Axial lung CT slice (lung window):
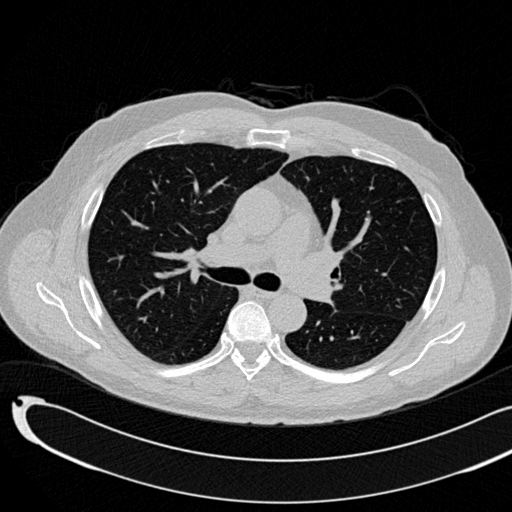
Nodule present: no